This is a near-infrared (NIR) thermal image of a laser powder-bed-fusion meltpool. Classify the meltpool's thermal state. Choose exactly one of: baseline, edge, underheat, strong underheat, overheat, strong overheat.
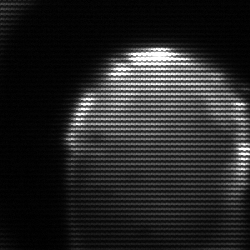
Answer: edge